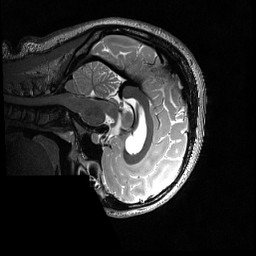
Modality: T2w
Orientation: sagittal
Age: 22
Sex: female
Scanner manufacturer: siemens
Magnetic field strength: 3 T
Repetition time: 3.2 s
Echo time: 0.56 s